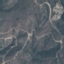
Land use / land cover: HerbaceousVegetation